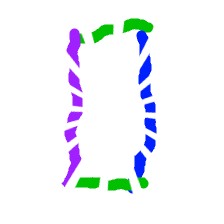
Shape: rectangle